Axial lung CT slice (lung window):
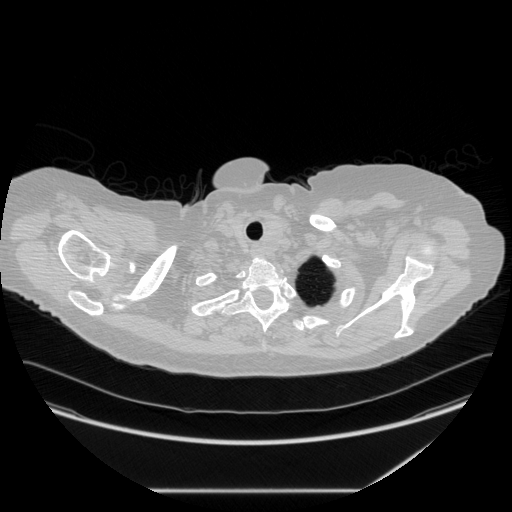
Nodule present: no